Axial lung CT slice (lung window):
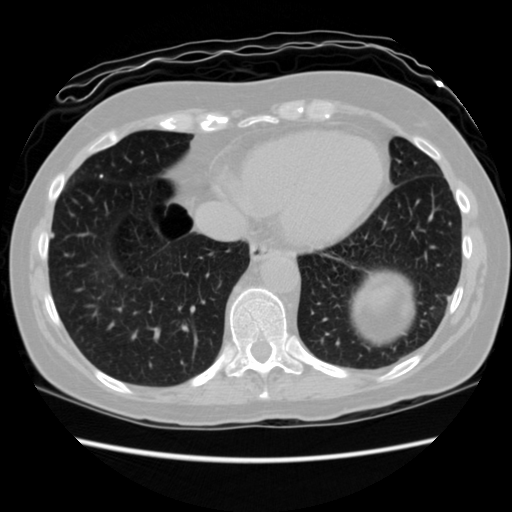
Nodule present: yes
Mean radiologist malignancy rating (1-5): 2